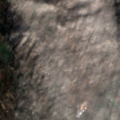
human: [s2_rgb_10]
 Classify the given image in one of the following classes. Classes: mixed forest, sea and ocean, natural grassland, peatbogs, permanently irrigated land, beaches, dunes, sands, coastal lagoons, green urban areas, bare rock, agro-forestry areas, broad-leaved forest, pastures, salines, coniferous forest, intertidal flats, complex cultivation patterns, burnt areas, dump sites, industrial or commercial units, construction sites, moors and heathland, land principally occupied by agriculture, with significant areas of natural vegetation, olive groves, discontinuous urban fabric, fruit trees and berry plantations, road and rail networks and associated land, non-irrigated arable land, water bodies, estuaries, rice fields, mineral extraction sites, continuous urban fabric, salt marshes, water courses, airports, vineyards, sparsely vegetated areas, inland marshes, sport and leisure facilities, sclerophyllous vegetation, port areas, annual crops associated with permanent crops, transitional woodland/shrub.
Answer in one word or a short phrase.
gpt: discontinuous urban fabric, pastures, complex cultivation patterns, land principally occupied by agriculture, with significant areas of natural vegetation, broad-leaved forest, mixed forest